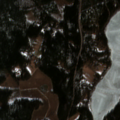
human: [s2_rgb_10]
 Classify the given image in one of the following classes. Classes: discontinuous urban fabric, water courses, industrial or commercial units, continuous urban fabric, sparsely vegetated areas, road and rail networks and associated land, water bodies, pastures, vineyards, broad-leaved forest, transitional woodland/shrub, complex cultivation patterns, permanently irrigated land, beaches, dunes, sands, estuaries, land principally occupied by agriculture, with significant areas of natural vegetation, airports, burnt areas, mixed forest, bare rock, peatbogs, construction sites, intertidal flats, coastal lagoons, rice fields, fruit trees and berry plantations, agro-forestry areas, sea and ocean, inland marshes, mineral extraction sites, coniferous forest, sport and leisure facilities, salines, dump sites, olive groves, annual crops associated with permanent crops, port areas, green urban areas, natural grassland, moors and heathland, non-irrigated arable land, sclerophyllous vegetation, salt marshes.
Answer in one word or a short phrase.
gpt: land principally occupied by agriculture, with significant areas of natural vegetation, coniferous forest, mixed forest, water bodies